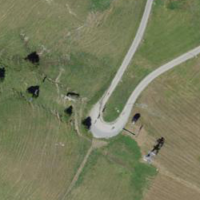
EUNIS habitat code: 26
Species observed at this site:
Centaurea scabiosa